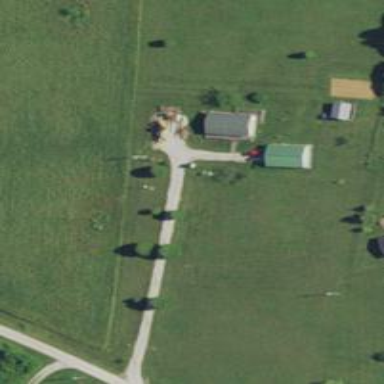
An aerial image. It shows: Driveway leading to service road.